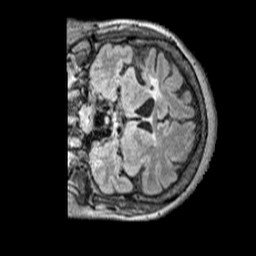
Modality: FLAIR
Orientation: coronal
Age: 50
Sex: female
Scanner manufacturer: siemens
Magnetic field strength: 3 T
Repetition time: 5 s
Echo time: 0.387 s